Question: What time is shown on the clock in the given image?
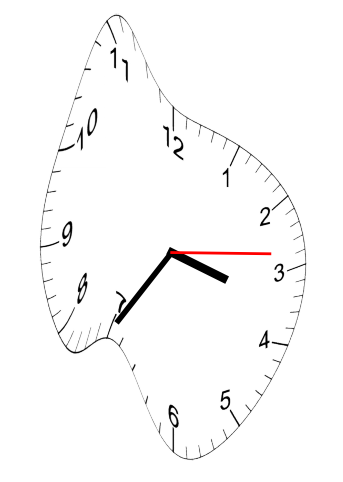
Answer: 03:35:14